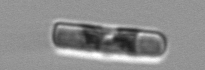
Label: Guinardia_delicatula